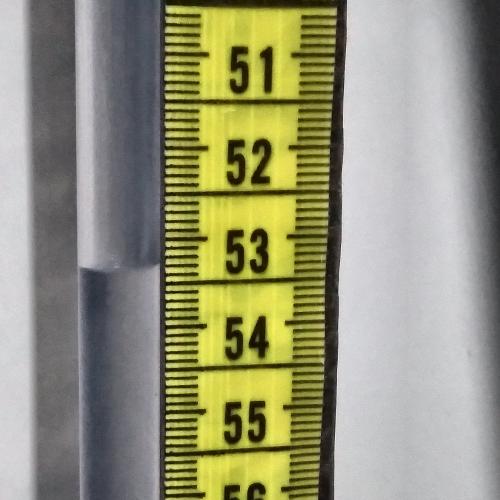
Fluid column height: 53.3 cm